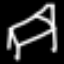
Label: bed